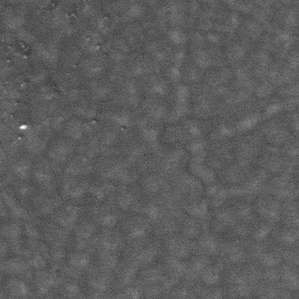
Label: frost